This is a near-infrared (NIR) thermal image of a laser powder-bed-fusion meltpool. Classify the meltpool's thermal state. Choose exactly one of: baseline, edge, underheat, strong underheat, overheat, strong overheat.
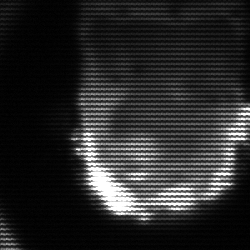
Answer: baseline